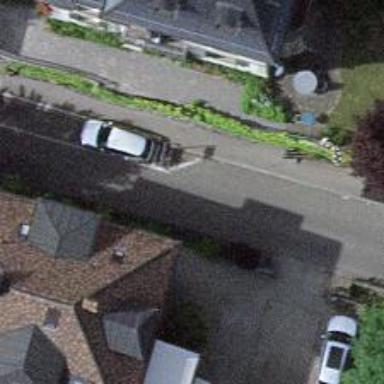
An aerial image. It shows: Asphalt road designated as living street.